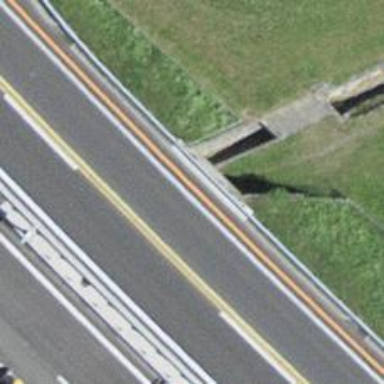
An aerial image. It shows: Tunnel.